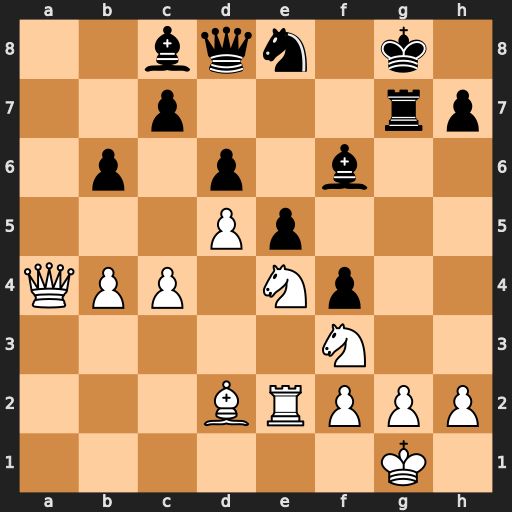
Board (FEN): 2bqn1k1/2p3rp/1p1p1b2/3Pp3/QPP1Np2/5N2/3BRPPP/6K1
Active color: w
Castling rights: -
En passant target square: -
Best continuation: Qxe8+ Qxe8 Nxf6+ Kf7 Nxe8